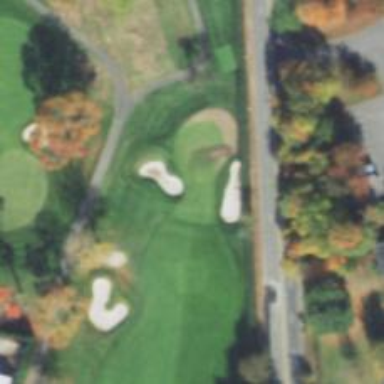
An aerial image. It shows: View of golf hole.